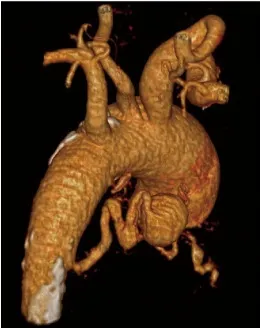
Diagnostic images of the patient with BAA. (B) Three-dimensional reconstruction of the CT angiographic model shows a 25-mm-diameter BAA from the descending aorta with a dilated and tortuous inflow vessel.
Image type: radiology (ct)